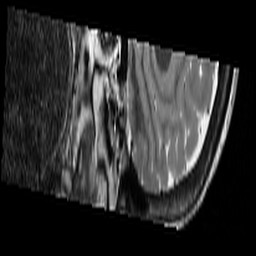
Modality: T2w
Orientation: sagittal
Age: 35
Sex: female
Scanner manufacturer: siemens
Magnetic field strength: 3 T
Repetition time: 8.06 s
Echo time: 0.085 s